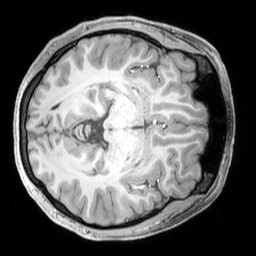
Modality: T1w
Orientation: axial
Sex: female
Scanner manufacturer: siemens
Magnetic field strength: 3 T
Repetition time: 2.3 s
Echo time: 0.00226 s